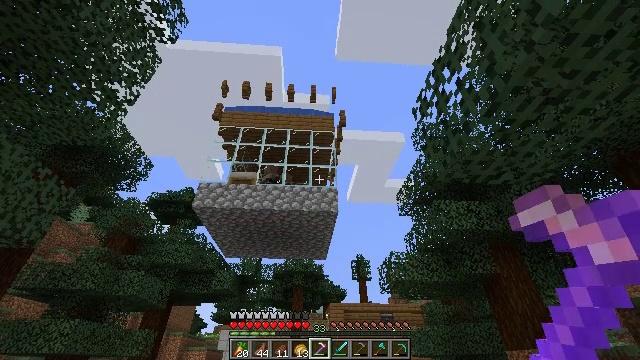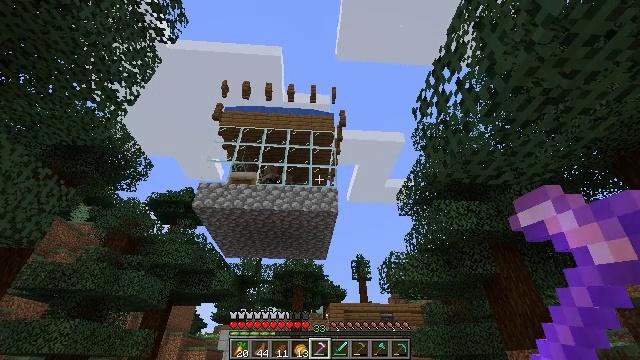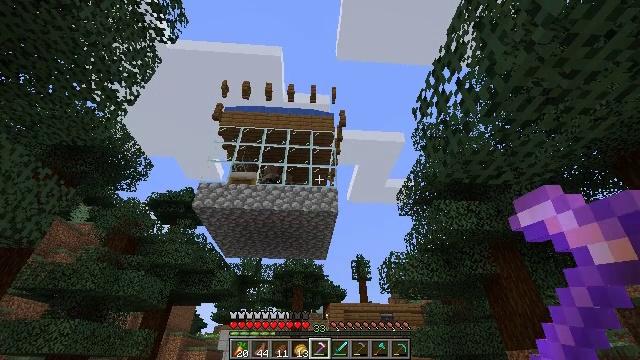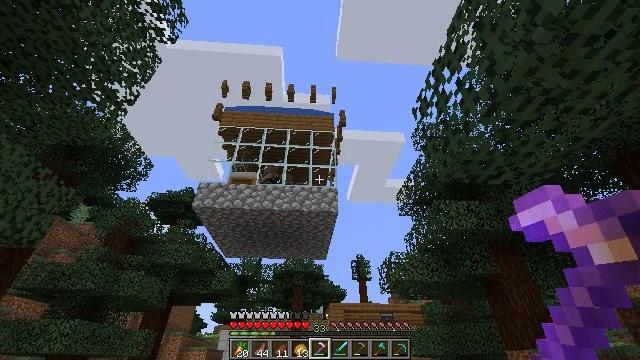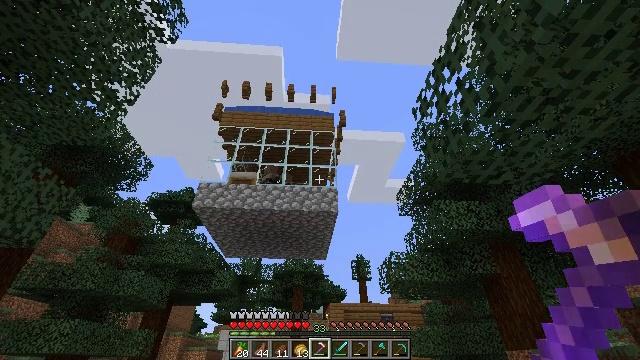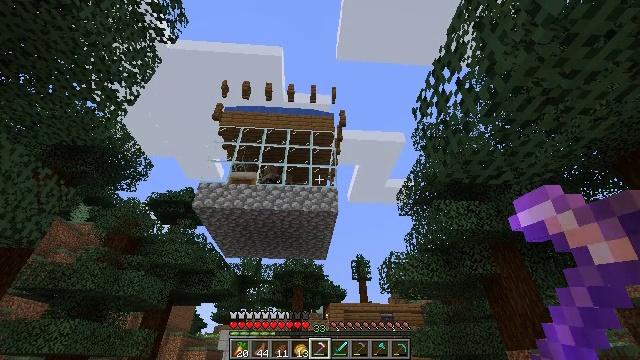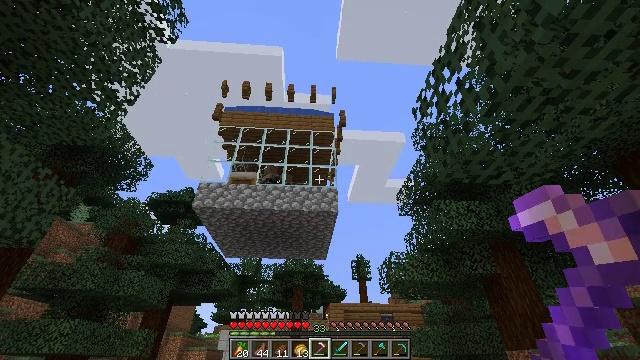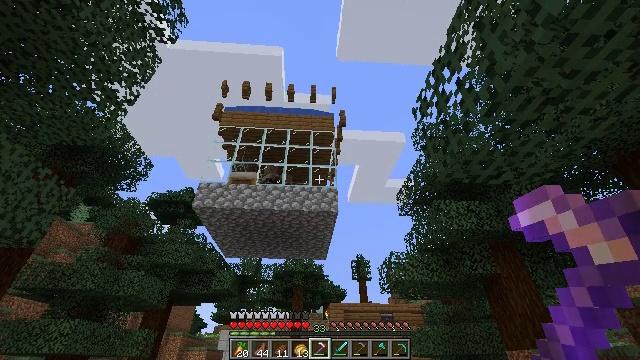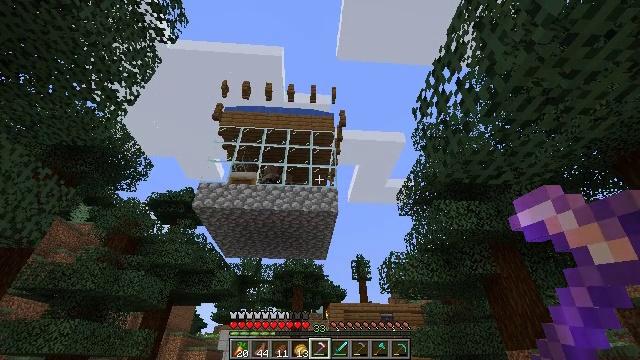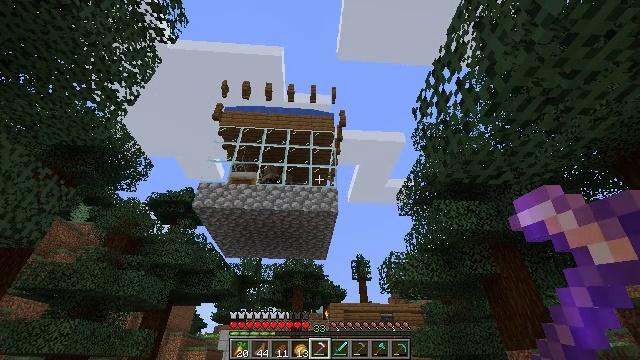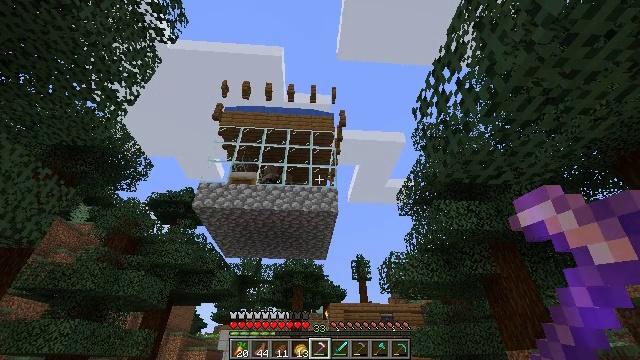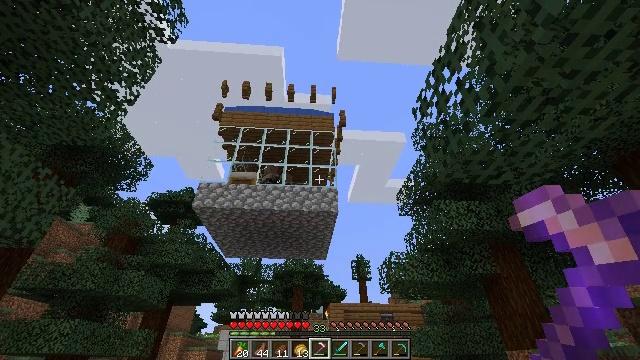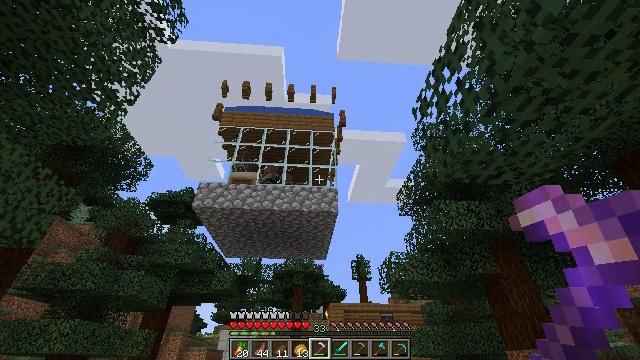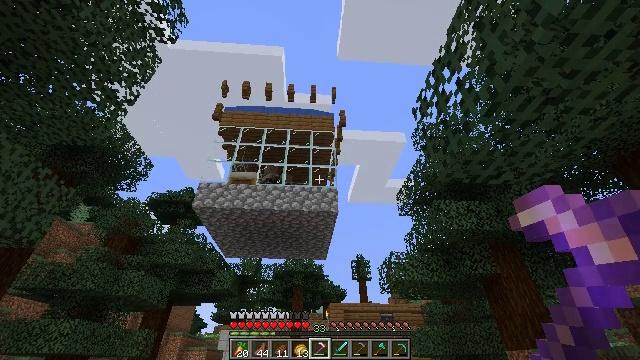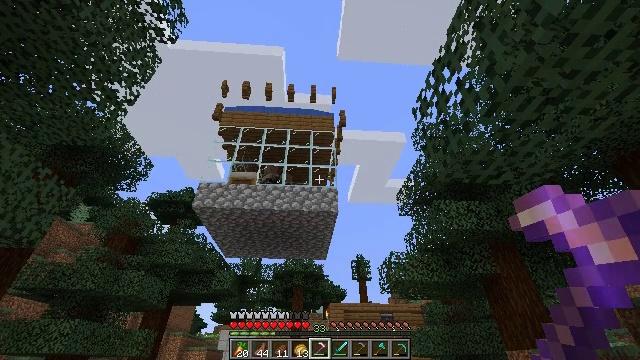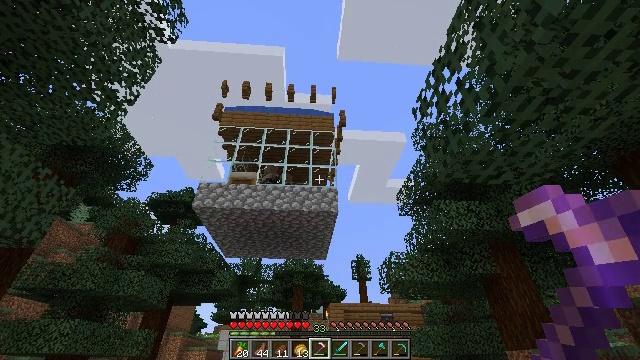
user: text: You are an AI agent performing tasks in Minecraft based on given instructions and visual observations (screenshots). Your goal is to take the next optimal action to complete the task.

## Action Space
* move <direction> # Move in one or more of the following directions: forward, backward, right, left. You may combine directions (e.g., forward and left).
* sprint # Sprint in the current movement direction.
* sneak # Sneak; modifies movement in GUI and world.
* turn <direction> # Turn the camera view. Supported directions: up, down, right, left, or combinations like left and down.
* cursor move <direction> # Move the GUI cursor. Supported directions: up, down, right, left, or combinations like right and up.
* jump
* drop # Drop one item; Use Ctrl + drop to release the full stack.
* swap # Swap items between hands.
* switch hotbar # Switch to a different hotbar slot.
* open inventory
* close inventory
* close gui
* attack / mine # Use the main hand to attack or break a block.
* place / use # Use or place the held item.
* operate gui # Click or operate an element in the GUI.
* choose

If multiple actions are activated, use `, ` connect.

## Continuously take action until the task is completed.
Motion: motion action
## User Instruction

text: Gather carrots from the field.
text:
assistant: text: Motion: no_op
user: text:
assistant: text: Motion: no_op
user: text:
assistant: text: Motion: no_op
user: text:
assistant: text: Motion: no_op
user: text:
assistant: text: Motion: no_op
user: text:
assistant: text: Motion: no_op
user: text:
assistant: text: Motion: no_op
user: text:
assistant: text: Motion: no_op
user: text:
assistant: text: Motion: no_op
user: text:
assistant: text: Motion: no_op
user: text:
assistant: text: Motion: no_op
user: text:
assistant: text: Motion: no_op
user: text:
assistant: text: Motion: no_op
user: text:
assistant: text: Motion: no_op
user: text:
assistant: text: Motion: no_op
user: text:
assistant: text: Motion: no_op
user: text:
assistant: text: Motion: no_op
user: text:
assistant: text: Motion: no_op
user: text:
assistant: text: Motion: no_op
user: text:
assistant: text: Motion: no_op
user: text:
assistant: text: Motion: no_op
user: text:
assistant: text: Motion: no_op
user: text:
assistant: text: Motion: no_op
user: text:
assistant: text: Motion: no_op
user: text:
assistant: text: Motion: no_op
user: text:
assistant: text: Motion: no_op
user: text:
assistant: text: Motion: no_op
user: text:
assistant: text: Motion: no_op
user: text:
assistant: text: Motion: no_op
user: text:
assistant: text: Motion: no_op